Interaction volume radius: 10 \u00c5
Interaction volume height: 25 \u00c5
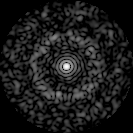
Disorder parameter: 0.8133